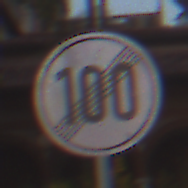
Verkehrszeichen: EndeGeschwindigkeit100
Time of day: SunriseSunset
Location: Outdoor (Urban)
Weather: Clear
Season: NotSpecified
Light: Natural